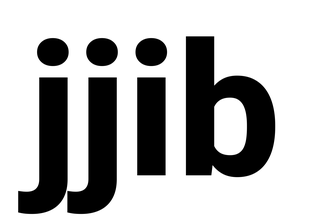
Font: Roboto_ExtraBold